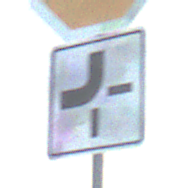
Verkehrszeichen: VerlaufVorfahrtsstrasse2
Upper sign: Stop
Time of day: SunriseSunset
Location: Outdoor (Nature)
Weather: PartlyCloudy
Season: NotSpecified
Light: Natural